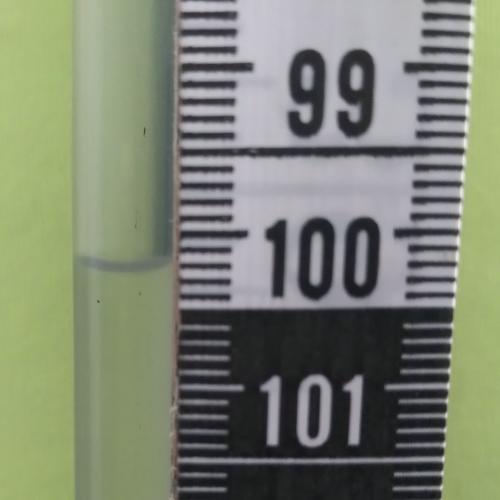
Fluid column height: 100.2 cm